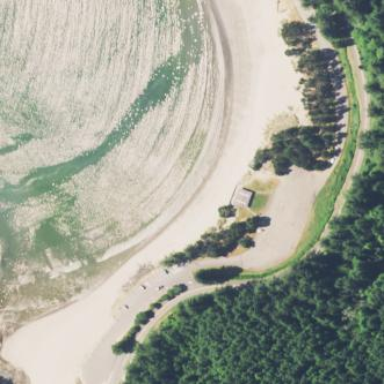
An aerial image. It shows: Beautiful beach with natural surroundings.